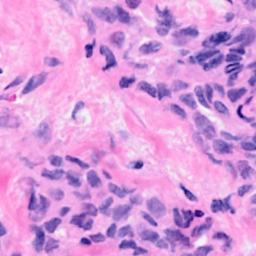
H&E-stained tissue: Breast